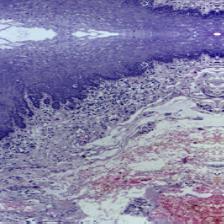
Diagnosis: Normal